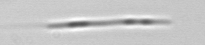
Label: Leptocylindrus